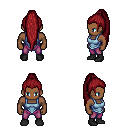
a pixel art fantasy rpg character, male body template, human, dark skin, blue vest, magenta pants, brunette extra-long topknot hairstyle, black shoes, four views (front, back, left, right), 2x2 character sprite sheet, small pixel art, hard edges, no anti-aliasing